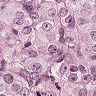
Metastatic tissue present: yes